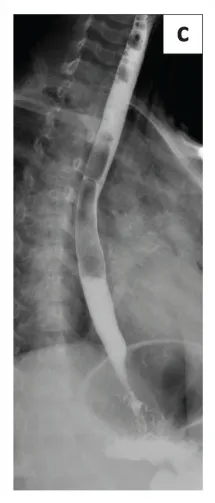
(a, b and c) Contrast swallow of the cervical and thoracic oesophagus excluded oesophageal perforation.
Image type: radiology (x_ray)